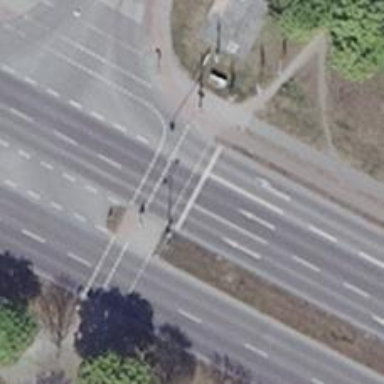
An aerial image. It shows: Road with traffic signals for signaling.